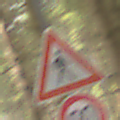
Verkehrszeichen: FussgaengerLinks
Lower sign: Geschwindigkeit90
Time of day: MorningAfternoon
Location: Outdoor (Nature)
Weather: Overcast
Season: Winter
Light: Natural